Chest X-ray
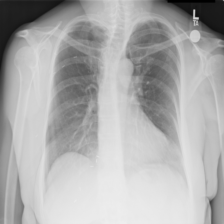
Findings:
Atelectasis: negative
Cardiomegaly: negative
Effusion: negative
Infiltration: negative
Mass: negative
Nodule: negative
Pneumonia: negative
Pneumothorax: negative
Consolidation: negative
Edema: negative
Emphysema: negative
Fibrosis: negative
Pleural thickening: negative
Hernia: negative